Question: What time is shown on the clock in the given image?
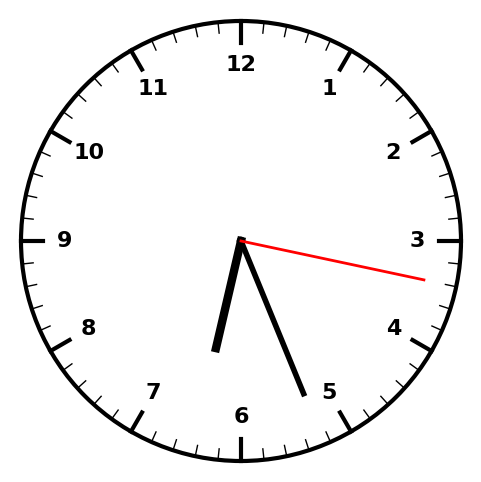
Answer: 06:26:17